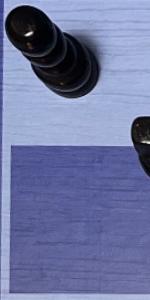
Label: Empty